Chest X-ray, PA view. Patient: 43 years old, sex F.
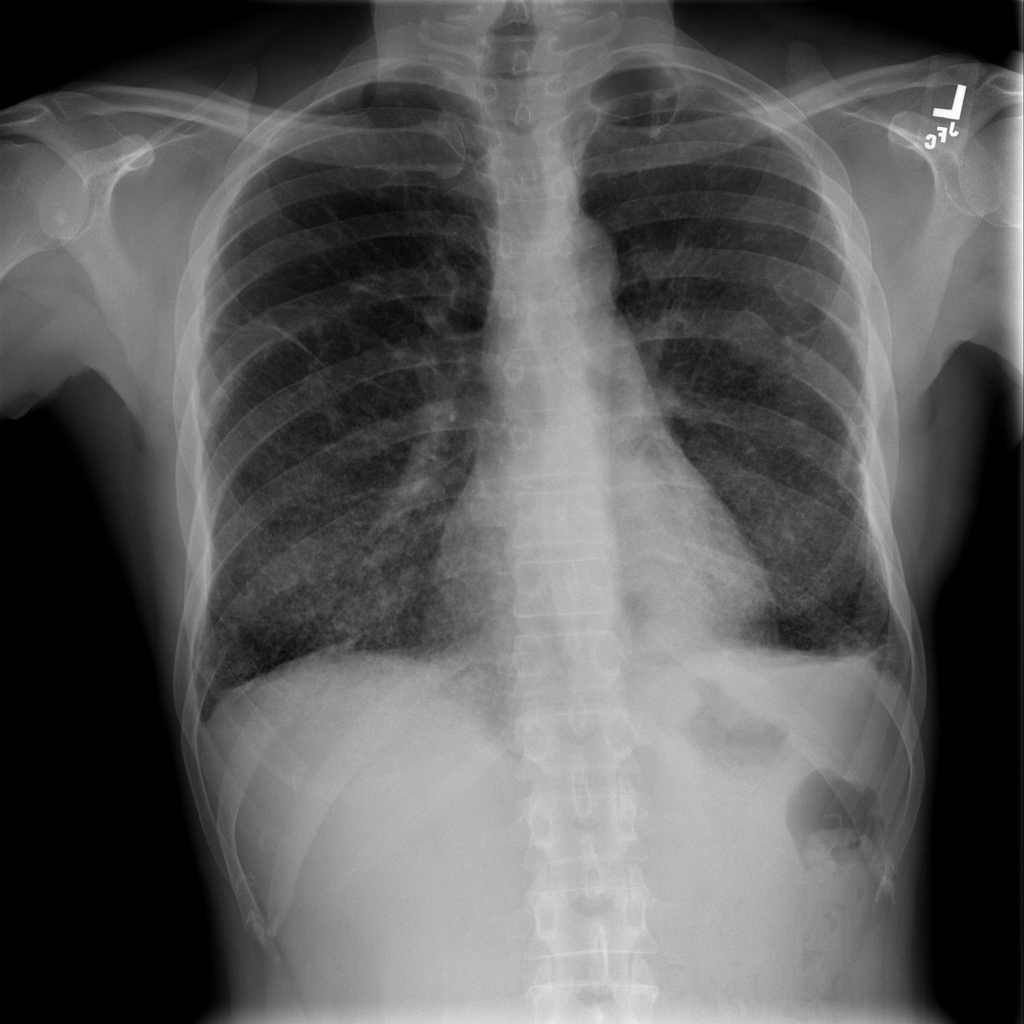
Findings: Pneumothorax